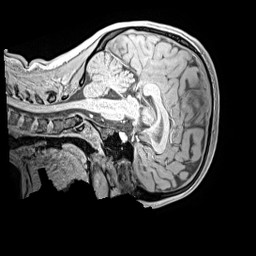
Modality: MP2RAGE
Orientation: sagittal
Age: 12
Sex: female
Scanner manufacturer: siemens
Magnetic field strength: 3 T
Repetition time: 4 s
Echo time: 0.00299 s